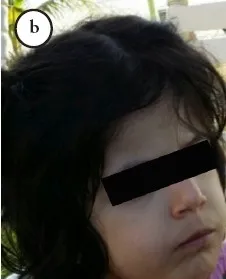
Clinical features of the patients. A, b) The craniofacial features include dysmorphism in the form of wide forehead, hypotelorism, and upturned nose.
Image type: medical_photograph (oral_photograph)